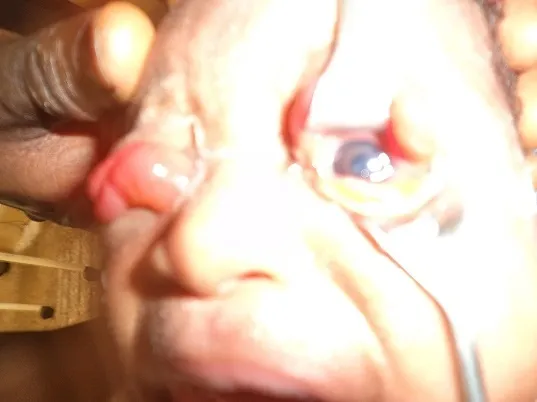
Picture showing normal left eyeball.
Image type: medical_photograph (other_medical_photograph)